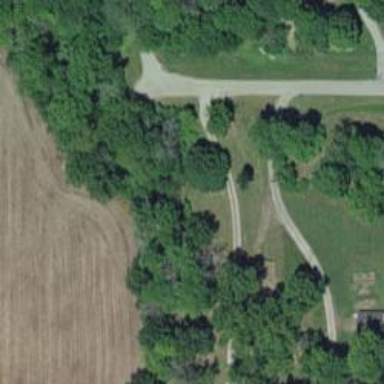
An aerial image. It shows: Driveway leading to service road.